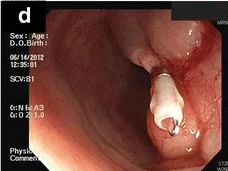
Followed by the application of one hemoclip for wound closure.
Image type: endoscopy (gi_endoscopy)